Question: I have UserControl in a window. When user walks window with "Tab" key user control gets focused and dashed border drawn around it. How to prevent this behavior?

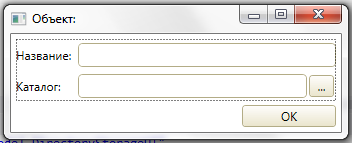
Answer: It was my mistake. I had xaml:
'''
<ContentControl>
<ScrollViewer name="viewport"/>
</ContentControl>
'''
and "viewport.Content" was set to my UserControl from code-behind.
It was a ContentControl who draw the focus border. I removed it and left only a . Problem solved.